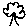
Label: tree